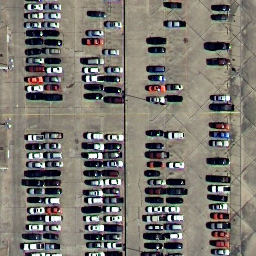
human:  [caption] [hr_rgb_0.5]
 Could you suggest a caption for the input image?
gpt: Lots of cars parked neatly in the parking lot .

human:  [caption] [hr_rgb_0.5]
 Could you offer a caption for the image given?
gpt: Lots of cars parked in lines in the parking lot .

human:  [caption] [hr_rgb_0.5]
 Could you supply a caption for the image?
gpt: Many cars parked neatly with a few empty parking spaces in the parking lot .

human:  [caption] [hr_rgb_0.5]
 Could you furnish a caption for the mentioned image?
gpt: It is a parking lot with many cars parked neatly and only a few parking spots are free .

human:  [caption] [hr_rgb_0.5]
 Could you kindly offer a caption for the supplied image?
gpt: Many cars parked in lines with a few free parking spots in the parking lot .